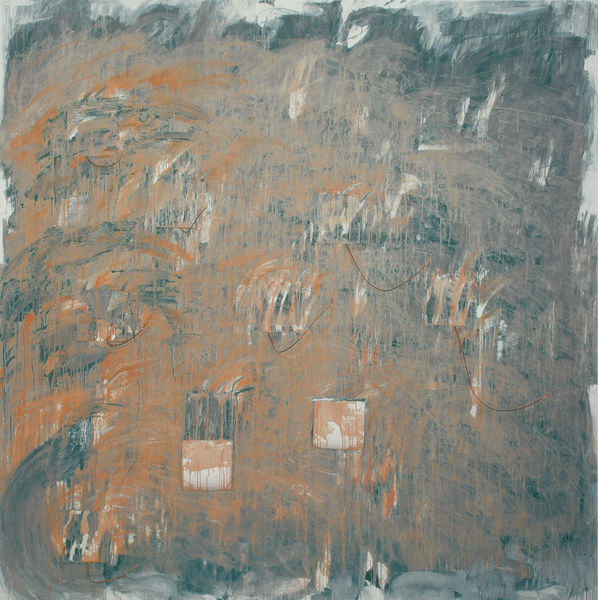
Titel: Brandfühler
Künstler: Gerhard Hoehme
Standort: Düsseldorf
Institution: Gerhard und Magarete Hoehme-Stiftung
Schlagwörter: blau, dunkel, gemälde, weiß, wolken, kubismus, braun, hell, kreide, licht, orange, pastell, schwarz, zeichnung, rot, expressionismus, malerei, blass, öl, hügel, farbig, wellen, bogen, flagge, warm, abstrakt, fläche, modern, farbe, formen, linien, wild, blue, oil, white, black, dark, duktus, expressionism, gray, green, grey, painting, abstraktion, collage, rechtecke, bögen, blut, rechteck, linie, parallel, acryl, form, schraffur, tupfen, pinsel, ölmalerei, liniar, art, quadrate, spritzen, verwischt, kiefer, grab, expressiv, gräber, struktur, haptisch, weich, brush strokes, expressionist, optisch, tempera, geometrie, quadrat, viereck, vierecke, action, movement, rundungen, abstract, kratzen, ritzen, gespritzt, postmoderne, übermalung, squares, informel, kantig, abstraction, forms, lines, motion, wischen, gestisch, grausam, mischen, wash, canvas, drip, paint, splash, verschmiert, abstrakter expressionismus, action painting, abstract expressionism, anselm, burred, drip painting, dripps, drips, gestural, komplemetär, layers, mamoriert, scharben, schmier, unterbewusstssein, viel farben, übermalungen